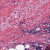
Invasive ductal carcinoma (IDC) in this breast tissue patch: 1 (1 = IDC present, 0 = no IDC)